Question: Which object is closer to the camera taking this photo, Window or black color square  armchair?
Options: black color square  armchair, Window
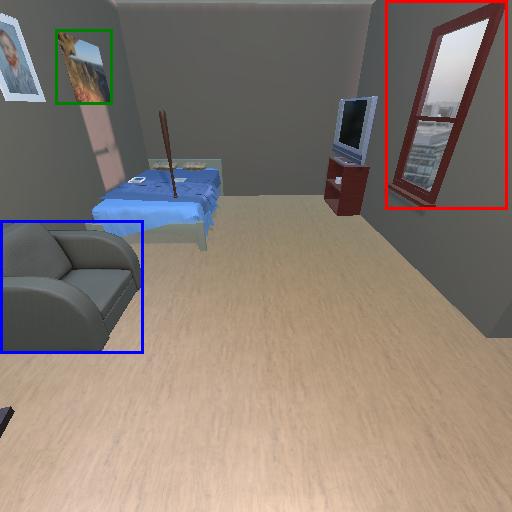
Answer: black color square  armchair